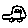
Label: car